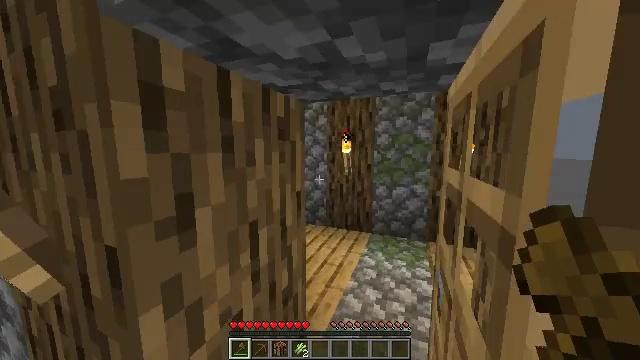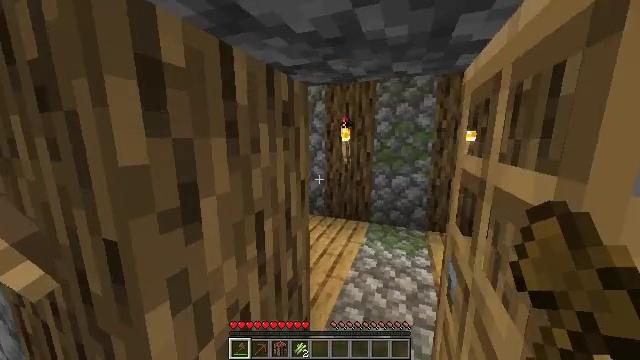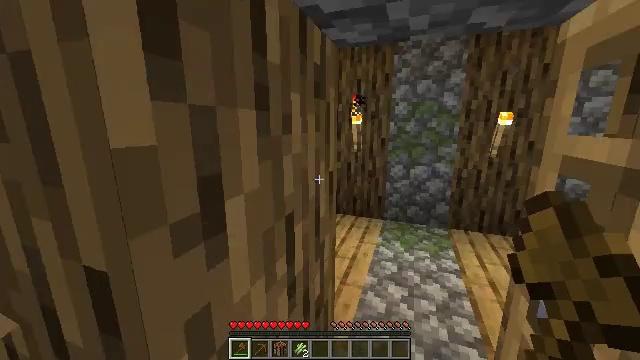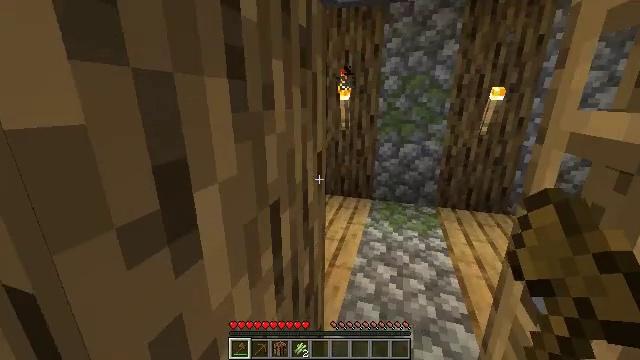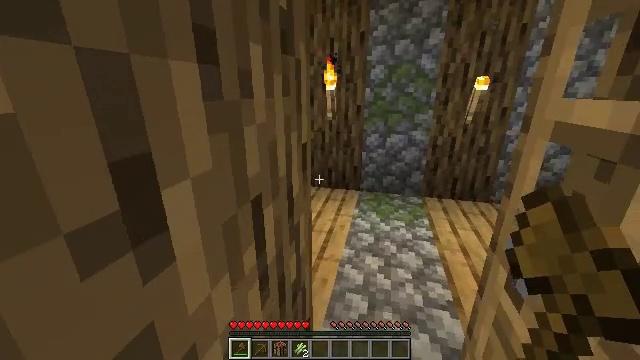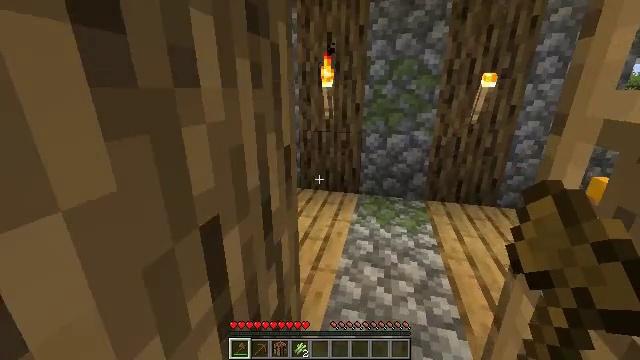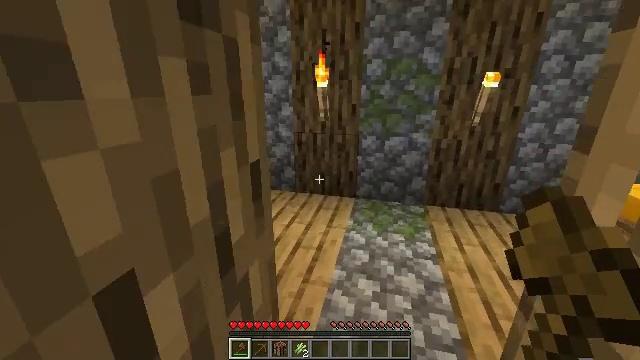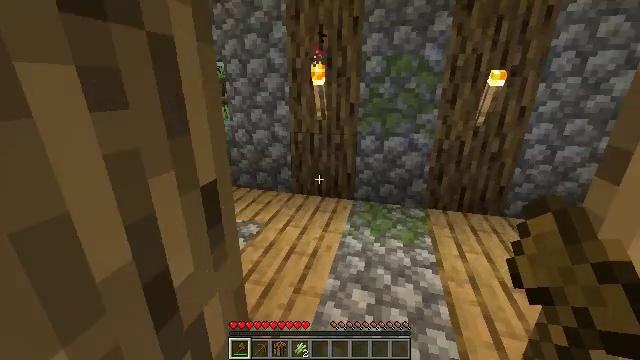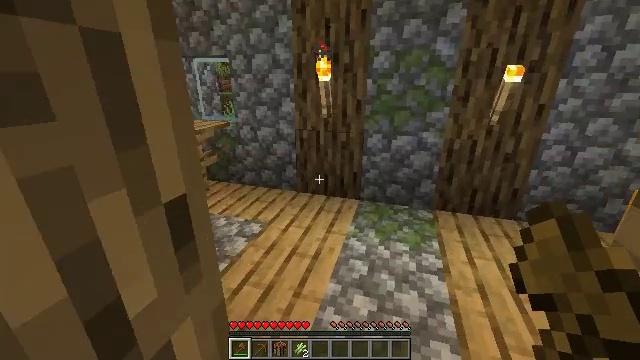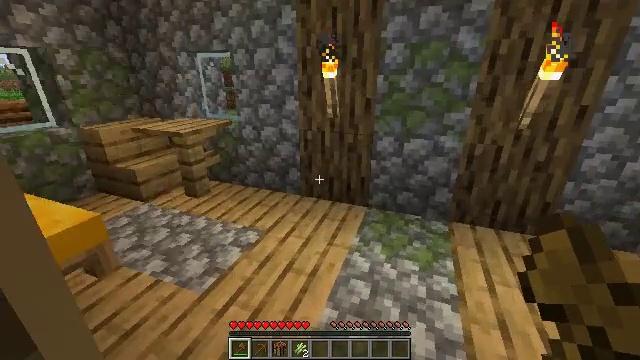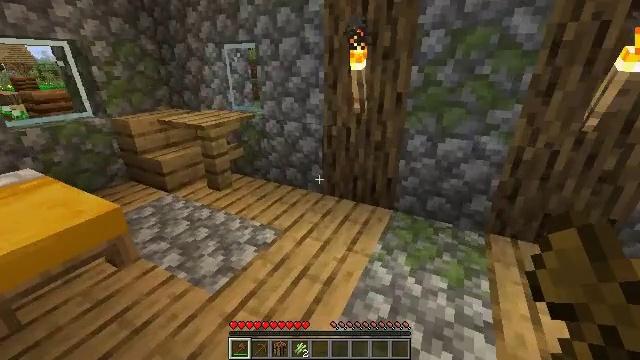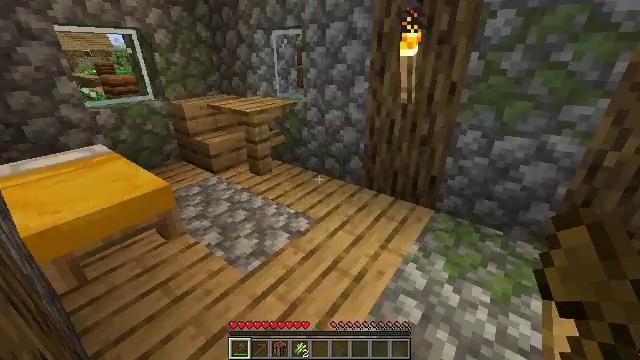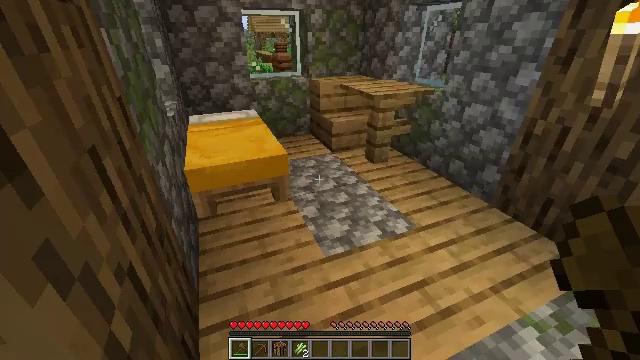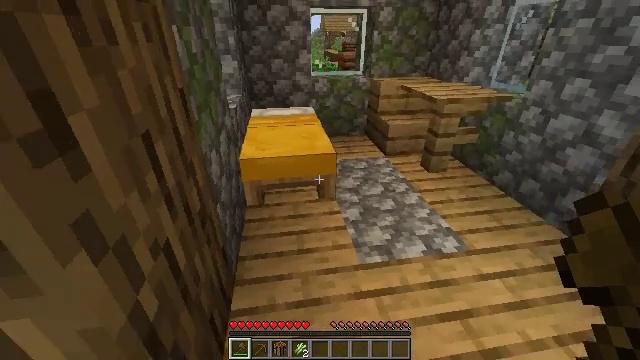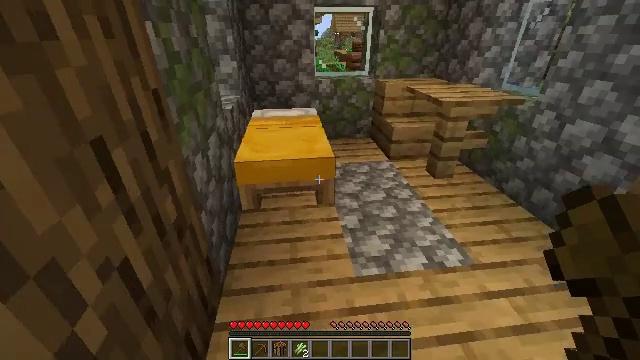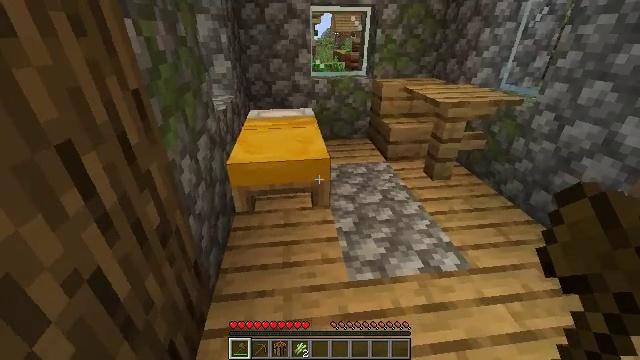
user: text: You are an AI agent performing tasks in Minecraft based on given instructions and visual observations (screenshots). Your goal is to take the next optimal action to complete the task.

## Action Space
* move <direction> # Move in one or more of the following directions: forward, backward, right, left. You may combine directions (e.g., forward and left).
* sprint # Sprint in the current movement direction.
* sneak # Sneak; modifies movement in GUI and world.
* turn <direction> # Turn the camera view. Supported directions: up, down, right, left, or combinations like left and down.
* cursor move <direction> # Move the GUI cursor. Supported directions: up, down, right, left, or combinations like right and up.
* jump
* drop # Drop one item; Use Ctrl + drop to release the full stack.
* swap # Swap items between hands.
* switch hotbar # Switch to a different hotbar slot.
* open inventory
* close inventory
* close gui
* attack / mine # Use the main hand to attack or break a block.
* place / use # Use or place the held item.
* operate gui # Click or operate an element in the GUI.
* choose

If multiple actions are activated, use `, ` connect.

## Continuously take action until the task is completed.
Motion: motion action
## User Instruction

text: Destroy the yellow bed to recycle it.
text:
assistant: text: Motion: move forward and move left, turn right and down
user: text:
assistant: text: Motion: move forward and move left, turn right and down
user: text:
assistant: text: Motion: move forward and move left, turn right and down
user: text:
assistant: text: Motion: move forward and move left, turn right and down
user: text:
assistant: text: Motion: move forward
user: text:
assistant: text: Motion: move forward and move right
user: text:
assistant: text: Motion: move forward and move right
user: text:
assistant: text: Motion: move forward and move right, turn left
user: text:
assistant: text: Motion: move forward and move right, turn left and down
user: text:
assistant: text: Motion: move forward and move right, turn left and down
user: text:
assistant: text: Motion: move forward and move right, turn left and down
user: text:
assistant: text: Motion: move forward and move right, turn left and down
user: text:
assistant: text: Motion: move forward, turn left
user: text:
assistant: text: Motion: turn left
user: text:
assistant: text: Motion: no_op
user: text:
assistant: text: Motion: no_op
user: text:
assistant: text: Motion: no_op
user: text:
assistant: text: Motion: no_op
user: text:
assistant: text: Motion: turn up
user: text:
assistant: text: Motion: move forward, turn left and up
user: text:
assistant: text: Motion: move forward, turn left
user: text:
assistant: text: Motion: move forward, turn left
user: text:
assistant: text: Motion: move forward, attack / mine
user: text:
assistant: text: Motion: attack / mine
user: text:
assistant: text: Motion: attack / mine
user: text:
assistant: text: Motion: attack / mine
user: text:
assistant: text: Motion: attack / mine
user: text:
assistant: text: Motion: attack / mine
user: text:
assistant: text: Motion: attack / mine
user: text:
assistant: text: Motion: attack / mine